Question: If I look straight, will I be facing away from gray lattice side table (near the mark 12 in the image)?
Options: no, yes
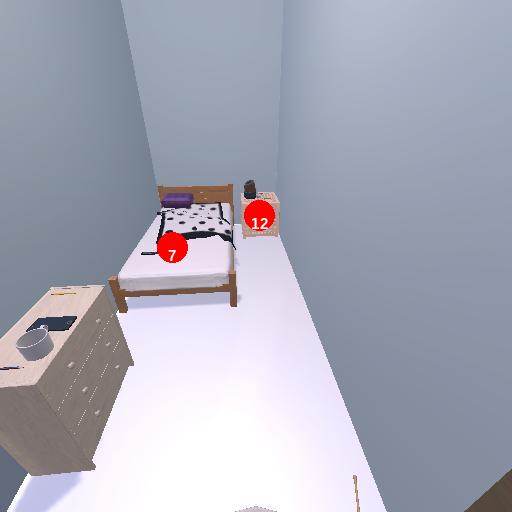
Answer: no